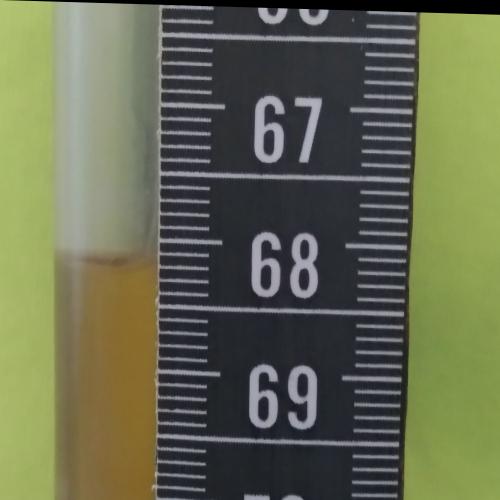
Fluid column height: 68.2 cm